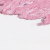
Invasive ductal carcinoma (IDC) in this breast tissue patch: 0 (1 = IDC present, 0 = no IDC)